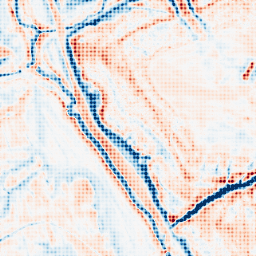
Category: edge_preserving
Decomposition family: bilateral
Decomposition parameters: d: 21
sigma_color: 50
sigma_space: 150
Upsampling method: sinc_blackman
Upsampling parameters: scale: 8
kernel_size: 8
Upsampling scale: 8